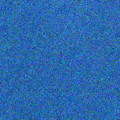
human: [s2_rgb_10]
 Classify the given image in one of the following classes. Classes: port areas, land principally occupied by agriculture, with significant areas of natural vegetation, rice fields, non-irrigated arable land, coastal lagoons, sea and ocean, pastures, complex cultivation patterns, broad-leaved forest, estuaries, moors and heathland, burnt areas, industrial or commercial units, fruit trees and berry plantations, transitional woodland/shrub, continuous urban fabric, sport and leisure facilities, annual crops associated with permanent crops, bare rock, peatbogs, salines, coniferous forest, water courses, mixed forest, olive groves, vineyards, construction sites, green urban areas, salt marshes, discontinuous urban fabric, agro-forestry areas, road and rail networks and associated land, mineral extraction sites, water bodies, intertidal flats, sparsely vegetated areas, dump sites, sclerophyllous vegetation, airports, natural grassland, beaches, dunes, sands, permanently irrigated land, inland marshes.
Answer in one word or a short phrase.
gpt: sea and ocean